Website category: auto
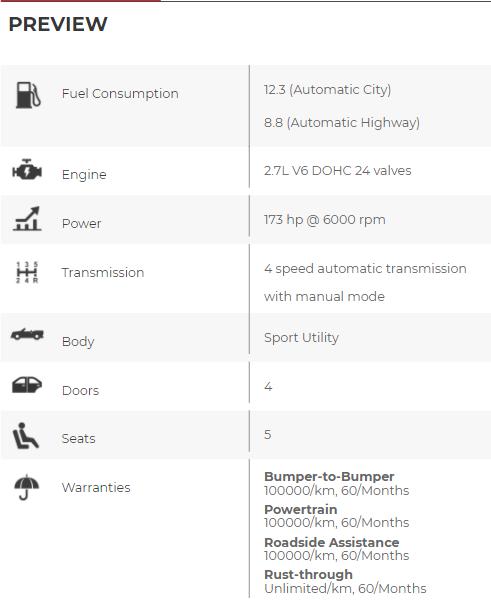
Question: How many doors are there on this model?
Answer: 4

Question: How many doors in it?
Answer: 4

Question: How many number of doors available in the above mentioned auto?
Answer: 4

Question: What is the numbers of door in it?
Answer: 4

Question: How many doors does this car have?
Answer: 4

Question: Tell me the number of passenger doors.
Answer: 4

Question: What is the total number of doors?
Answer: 4

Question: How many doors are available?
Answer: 4

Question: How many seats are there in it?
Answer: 5

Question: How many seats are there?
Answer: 5

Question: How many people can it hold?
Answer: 5

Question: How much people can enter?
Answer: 5

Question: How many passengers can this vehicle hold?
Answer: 5

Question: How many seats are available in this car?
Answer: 5

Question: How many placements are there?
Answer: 5

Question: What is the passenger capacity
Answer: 5

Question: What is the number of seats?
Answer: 5

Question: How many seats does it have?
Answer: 5

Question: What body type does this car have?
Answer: Sport Utility

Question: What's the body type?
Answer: Sport Utility

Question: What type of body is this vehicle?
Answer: Sport Utility

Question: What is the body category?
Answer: Sport Utility

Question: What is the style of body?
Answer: Sport Utility

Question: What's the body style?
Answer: Sport Utility

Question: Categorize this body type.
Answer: Sport Utility

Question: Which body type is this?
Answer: Sport Utility

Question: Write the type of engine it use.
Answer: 2.7L V6 DOHC 24 valves

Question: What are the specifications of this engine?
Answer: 2.7L V6 DOHC 24 valves

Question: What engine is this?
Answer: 2.7L V6 DOHC 24 valves

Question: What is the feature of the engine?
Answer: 2.7L V6 DOHC 24 valves

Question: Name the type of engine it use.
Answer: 2.7L V6 DOHC 24 valves

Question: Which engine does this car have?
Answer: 2.7L V6 DOHC 24 valves

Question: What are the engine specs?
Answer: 2.7L V6 DOHC 24 valves

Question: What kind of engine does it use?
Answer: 2.7L V6 DOHC 24 valves

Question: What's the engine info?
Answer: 2.7L V6 DOHC 24 valves

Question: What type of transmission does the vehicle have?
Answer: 4 speed automatic transmission with manual mode

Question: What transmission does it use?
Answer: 4 speed automatic transmission with manual mode

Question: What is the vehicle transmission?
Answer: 4 speed automatic transmission with manual mode

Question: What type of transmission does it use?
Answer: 4 speed automatic transmission with manual mode

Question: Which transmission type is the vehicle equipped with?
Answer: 4 speed automatic transmission with manual mode

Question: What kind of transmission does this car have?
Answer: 4 speed automatic transmission with manual mode

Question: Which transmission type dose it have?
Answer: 4 speed automatic transmission with manual mode

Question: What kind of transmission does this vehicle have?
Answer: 4 speed automatic transmission with manual mode

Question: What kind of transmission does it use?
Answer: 4 speed automatic transmission with manual mode

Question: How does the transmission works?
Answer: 4 speed automatic transmission with manual mode

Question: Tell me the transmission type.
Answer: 4 speed automatic transmission with manual mode

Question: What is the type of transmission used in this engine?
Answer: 4 speed automatic transmission with manual mode

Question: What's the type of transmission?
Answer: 4 speed automatic transmission with manual mode

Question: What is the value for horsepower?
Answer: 173 hp @ 6000 rpm

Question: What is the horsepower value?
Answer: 173 hp @ 6000 rpm

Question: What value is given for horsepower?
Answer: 173 hp @ 6000 rpm

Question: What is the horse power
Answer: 173 hp @ 6000 rpm

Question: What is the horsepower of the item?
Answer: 173 hp @ 6000 rpm

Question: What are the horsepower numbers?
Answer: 173 hp @ 6000 rpm

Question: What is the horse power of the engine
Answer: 173 hp @ 6000 rpm

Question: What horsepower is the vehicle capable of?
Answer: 173 hp @ 6000 rpm

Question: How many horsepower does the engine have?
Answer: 173 hp @ 6000 rpm

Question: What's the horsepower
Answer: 173 hp @ 6000 rpm

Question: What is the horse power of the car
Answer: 173 hp @ 6000 rpm

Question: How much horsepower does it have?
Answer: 173 hp @ 6000 rpm

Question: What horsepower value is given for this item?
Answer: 173 hp @ 6000 rpm

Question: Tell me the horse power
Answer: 173 hp @ 6000 rpm

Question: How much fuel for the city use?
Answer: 12.3 (Automatic City)

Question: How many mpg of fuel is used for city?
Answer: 12.3 (Automatic City)